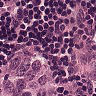
Metastatic tissue present: yes